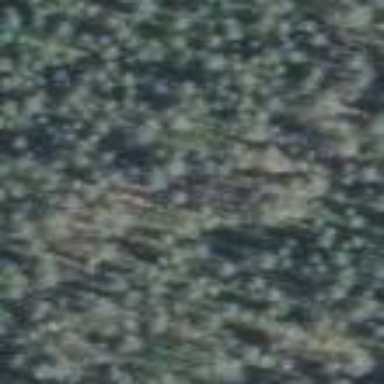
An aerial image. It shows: Woodland consisting mainly of needle-leaved trees.